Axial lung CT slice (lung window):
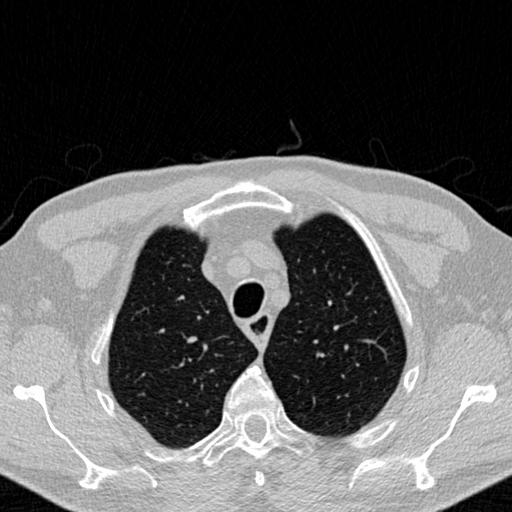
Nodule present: no